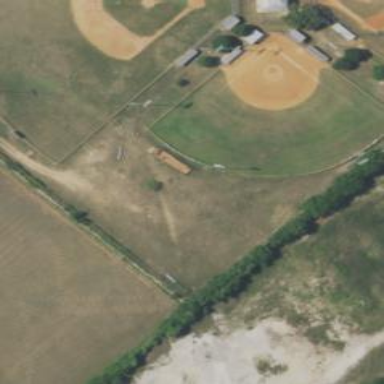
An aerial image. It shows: Baseball pitch for leisure and sports activities.